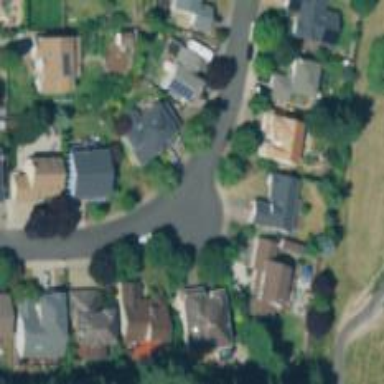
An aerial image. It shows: Living street.